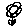
Label: flower